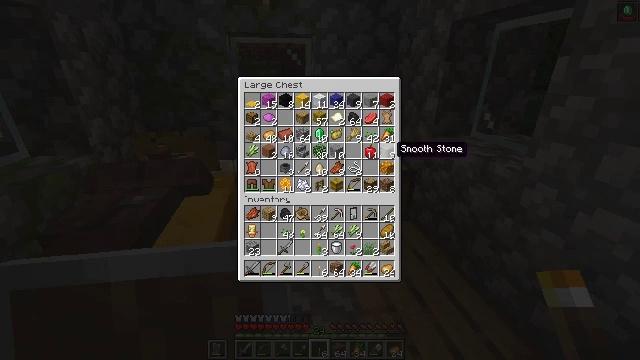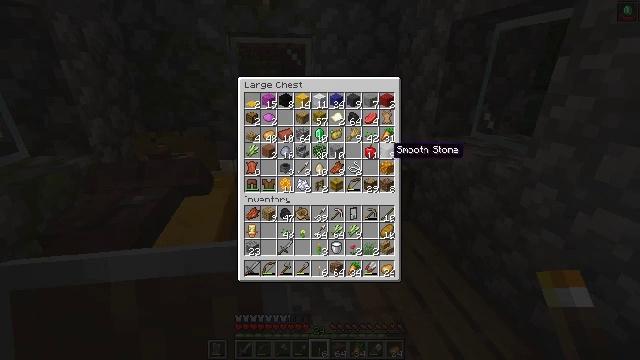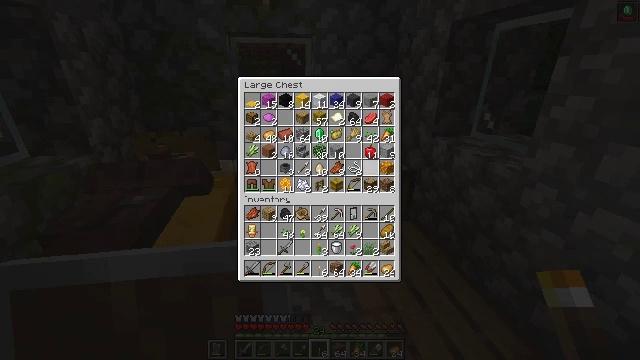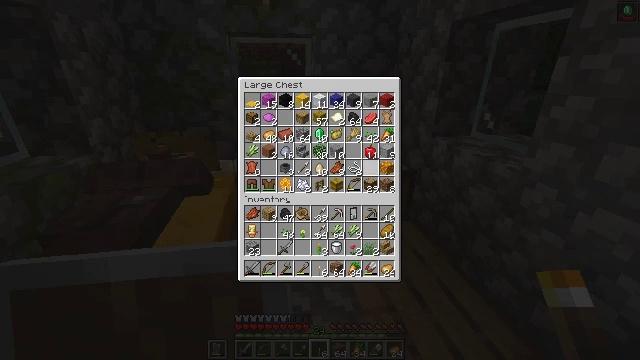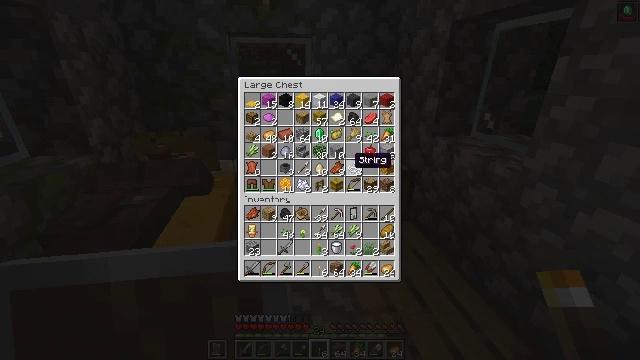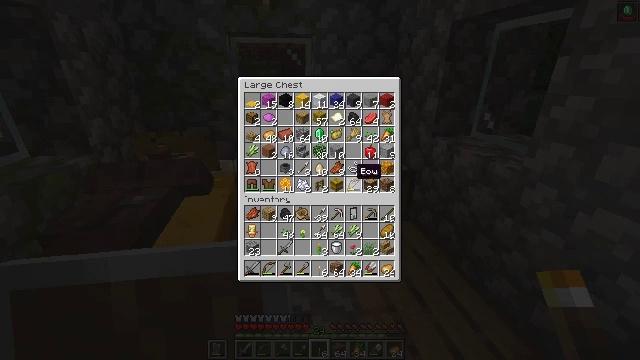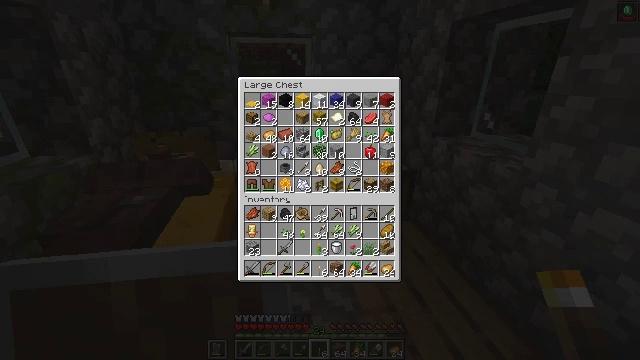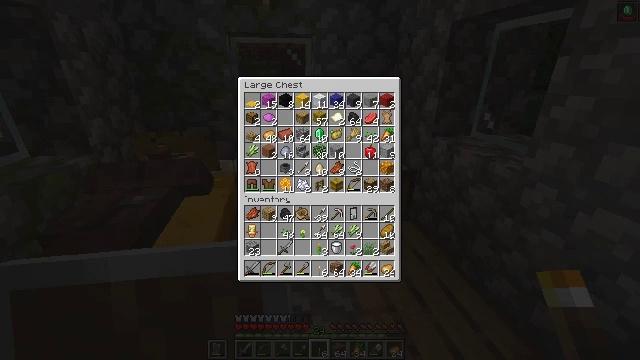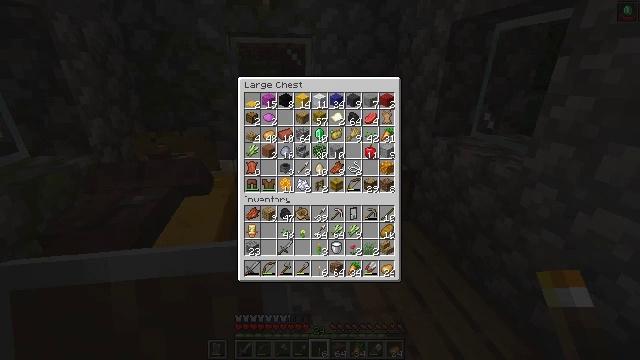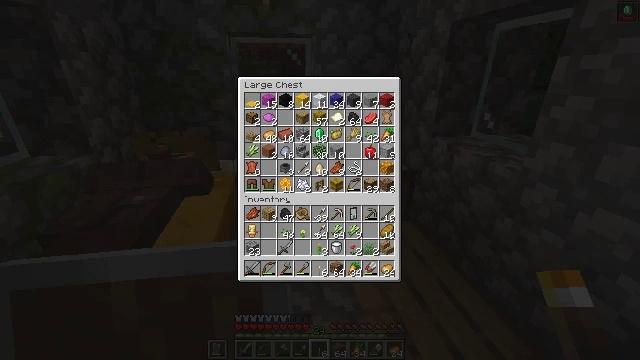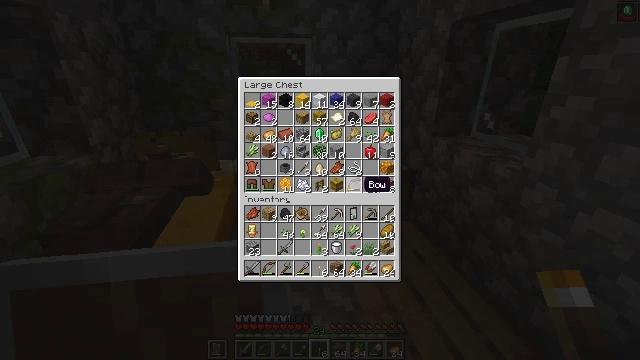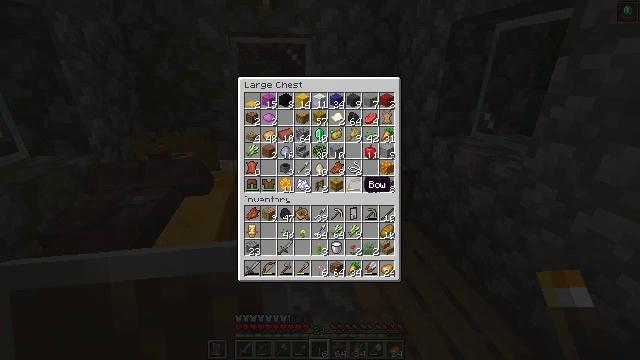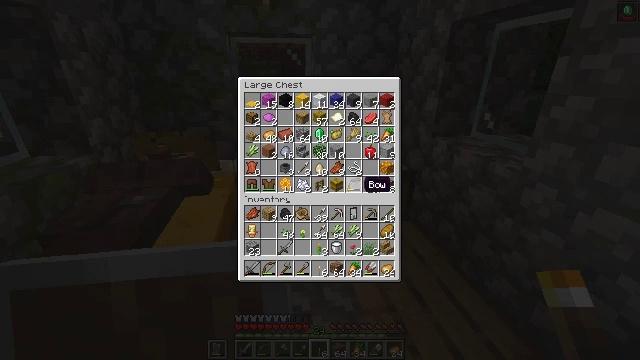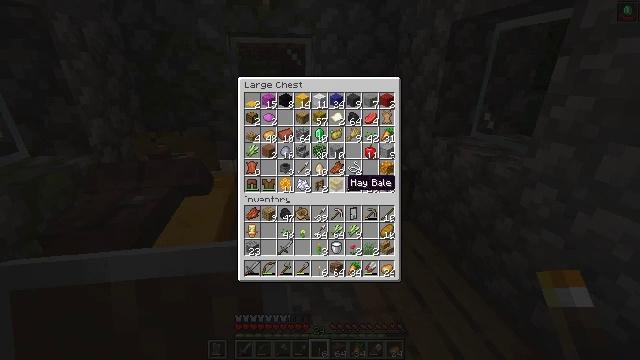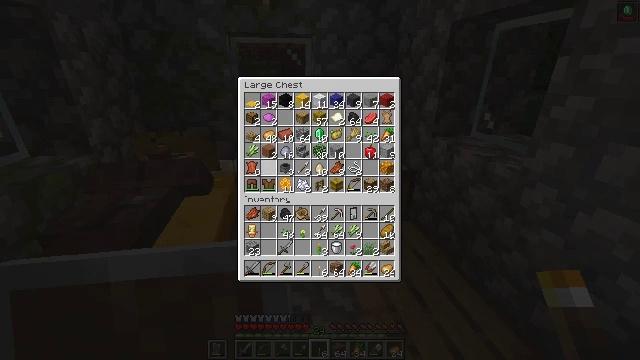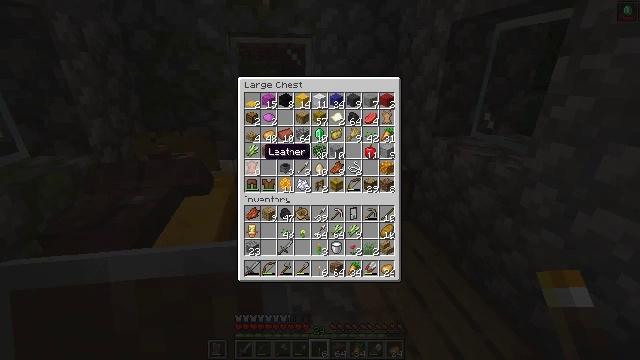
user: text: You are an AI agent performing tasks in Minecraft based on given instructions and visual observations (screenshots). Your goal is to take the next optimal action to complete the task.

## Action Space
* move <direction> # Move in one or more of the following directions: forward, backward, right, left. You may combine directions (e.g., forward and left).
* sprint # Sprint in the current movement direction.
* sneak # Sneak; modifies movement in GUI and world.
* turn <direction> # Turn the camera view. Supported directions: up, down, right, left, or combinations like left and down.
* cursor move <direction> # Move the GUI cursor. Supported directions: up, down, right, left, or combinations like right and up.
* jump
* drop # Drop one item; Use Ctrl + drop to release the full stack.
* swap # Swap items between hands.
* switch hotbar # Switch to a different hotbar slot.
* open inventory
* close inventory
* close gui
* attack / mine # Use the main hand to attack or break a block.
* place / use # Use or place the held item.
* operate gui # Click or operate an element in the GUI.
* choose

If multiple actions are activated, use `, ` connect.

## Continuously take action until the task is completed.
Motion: motion action
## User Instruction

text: Craft orange dye.
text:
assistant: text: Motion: no_op
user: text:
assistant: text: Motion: turn left
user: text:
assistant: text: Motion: no_op
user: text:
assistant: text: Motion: turn left and down
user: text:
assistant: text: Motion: turn down
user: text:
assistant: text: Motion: turn right and down
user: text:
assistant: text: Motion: turn right
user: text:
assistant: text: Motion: no_op
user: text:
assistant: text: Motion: no_op
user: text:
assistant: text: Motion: turn left
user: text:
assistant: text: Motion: no_op
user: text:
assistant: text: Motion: no_op
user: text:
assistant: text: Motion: turn left
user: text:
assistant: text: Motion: sneak, turn left and up
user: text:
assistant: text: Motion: sneak, turn left and up
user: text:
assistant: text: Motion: sneak
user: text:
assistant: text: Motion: sneak
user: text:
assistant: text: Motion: sneak
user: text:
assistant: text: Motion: sneak, attack / mine
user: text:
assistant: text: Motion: sneak, attack / mine
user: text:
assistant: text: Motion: sneak
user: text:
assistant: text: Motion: sneak, turn right and down
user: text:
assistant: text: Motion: turn right and down
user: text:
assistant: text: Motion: turn right
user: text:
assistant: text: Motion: no_op
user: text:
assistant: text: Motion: no_op
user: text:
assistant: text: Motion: no_op
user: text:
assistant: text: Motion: no_op
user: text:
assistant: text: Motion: no_op
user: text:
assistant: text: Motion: no_op